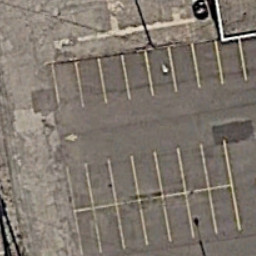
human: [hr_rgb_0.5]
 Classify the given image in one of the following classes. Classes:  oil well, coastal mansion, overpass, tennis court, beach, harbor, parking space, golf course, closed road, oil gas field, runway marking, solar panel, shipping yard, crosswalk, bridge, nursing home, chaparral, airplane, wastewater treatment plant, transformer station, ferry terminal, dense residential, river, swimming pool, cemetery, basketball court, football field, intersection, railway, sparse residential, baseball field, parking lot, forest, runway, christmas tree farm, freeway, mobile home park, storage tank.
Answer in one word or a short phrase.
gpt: parking space